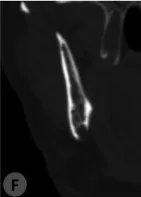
(B-F) Coronal CT views demonstrating the bone concavity affecting the lingual and inferior aspects of the mandible.
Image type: radiology (ct)